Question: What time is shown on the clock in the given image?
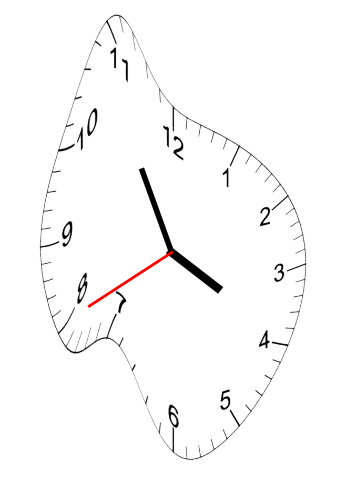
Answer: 03:54:40